Question: I'm trying to create a div that would have a dynamic width depending on the content inside that div. It works well in Firefox but in IE I get linebreaks, see screenshot below:

The markup looks like this:
'''
<div class="filter-dropdown">
<div class="filter-dropdown-options-wrapper">
<ul>
<li>
<label>
<input type="checkbox" checked="checked">(Select All)
</label>
</li>
<li>
<label>
<input type="checkbox" value="2010-01-31" checked="checked">2010-01-31
</label>
</li>
</ul>
</div>
<div class="filter-btn-wrapper">
<input type="button" value="Ok" class="btn-filter-ok">
<input type="button" value="Cancel" class="btn-filter-cancel">
</div>
</div>
'''
and CSS looks like this:
'''
.filter-wrapper div.filter-dropdown{
position:absolute;
top:-190px;
right:10px;
border:1px solid #CFD6DA;
z-index:10000;
display:none;
padding:10px;
height:170px;
background-color:#EEF1F2;
}
.filter-wrapper div.filter-dropdown .filter-dropdown-options-wrapper{
border:1px solid #CFD6DA;
padding:5px 10px;
height:130px;
overflow-y:auto;
background-color:#FFFFFF;
width:100%;
}
.filter-wrapper div.filter-dropdown .filter-dropdown-options-wrapper ul{
list-style:none;
padding-left:0px;
margin:0px;
}
.filter-wrapper div.filter-dropdown .filter-dropdown-options-wrapper ul li label{
display:block;
}
.filter-wrapper div.filter-dropdown .filter-btn-wrapper{
margin-top:10px;
text-align:right;
width:130px;
}
.filter-wrapper div.filter-dropdown .filter-btn-wrapper .btn-filter-ok{
margin-right:5px;
width:60px;
}
'''
So, my question is - what do I have to do in order to avoid linebreaks and keep width of the outer div dynamic?
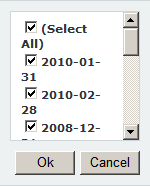
Answer: First, make your padding/margins on the right side of your inputs and that box small enough that it doesn't WANT to wrap. It's wrapping because it's running out of room. If you set the background color of the labels you'll probably see where it's ending.
Lastly as a failsafe you can set 'white-space: nowrap;' but this should be a failsafe for funky font size issues and such not your primary solution because it will introduce complications of horizontal scroll bars etc.
Also, you need to get your '<input...>' tags out of the '<label...>' tags. The labels should be attached to the inputs by name, not by virtue of being inside them!